Question: What I can''t understand is why the both 2 individual .cpp files compile but the solution does not build. The code that won't compile even though I follow the <URL> is
'''
// Two-Dimensional Sierpinski Gasket
// Generated using randomly selected vertices and bisection
#include "Angel.h"
#include <GL/glut.h>
#include <GL/glew.h>
#pragma comment(lib, "glew32.lib")
const int NumPoints = 5000;
//----------------------------------------------------------------------------
void
init( void )
{
vec2 points[NumPoints];
// Specifiy the vertices for a triangle
vec2 vertices[3] = {
vec2( -1.0, -1.0 ), vec2( 0.0, 1.0 ), vec2( 1.0, -1.0 )
};
// Select an arbitrary initial point inside of the triangle
points[0] = vec2( 0.25, 0.50 );
// compute and store N-1 new points
for ( int i = 1; i < NumPoints; ++i ) {
int j = rand() % 3; // pick a vertex at random
// Compute the point halfway between the selected vertex
// and the previous point
points[i] = ( points[i - 1] + vertices[j] ) / 2.0;
}
// Create a vertex array object
GLuint vao;
glGenVertexArrays( 1, &vao );
glBindVertexArray( vao );
// Create and initialize a buffer object
GLuint buffer;
glGenBuffers( 1, &buffer );
glBindBuffer( GL_ARRAY_BUFFER, buffer );
glBufferData( GL_ARRAY_BUFFER, sizeof(points), points, GL_STATIC_DRAW );
// Load shaders and use the resulting shader program
GLuint program = InitShader( "vshader21.glsl", "fshader21.glsl" );
glUseProgram( program );
// Initialize the vertex position attribute from the vertex shader
GLuint loc = glGetAttribLocation( program, "vPosition" );
glEnableVertexAttribArray( loc );
glVertexAttribPointer( loc, 2, GL_FLOAT, GL_FALSE, 0,
BUFFER_OFFSET(0) );
glClearColor( 1.0, 1.0, 1.0, 1.0 ); // white background
}
//----------------------------------------------------------------------------
void
display( void )
{
glClear( GL_COLOR_BUFFER_BIT ); // clear the window
glDrawArrays( GL_POINTS, 0, NumPoints ); // draw the points
glFlush();
}
//----------------------------------------------------------------------------
void
keyboard( unsigned char key, int x, int y )
{
switch ( key ) {
case 033:
exit( EXIT_SUCCESS );
break;
}
}
//----------------------------------------------------------------------------
int
main( int argc, char **argv )
{
glutInit(&argc, argv);
glutInitDisplayMode( GLUT_RGBA );
glutInitWindowSize( 512, 512 );
// If you are using freeglut, the next two lines will check if
// the code is truly 3.2. Otherwise, comment them out
glutInitContextVersion( 3, 1 );
glutInitContextProfile( GLUT_CORE_PROFILE );
glutCreateWindow( "Sierpinski Gasket" );
glewInit();
init();
glutDisplayFunc( display );
glutKeyboardFunc( keyboard );
glutMainLoop();
return 0;
}
'''
I get this strange error message when I try to build the <URL> from Edward Angel's OpenGL site:
'''
1>------ Build started: Project: 6E test, Configuration: Release Win32 ------
1>example1.obj : error LNK2001: unresolved external symbol __imp____glewBindBuffer
1>example1.obj : error LNK2001: unresolved external symbol __imp____glutCreateWindowWithExit@8
1>example1.obj : error LNK2001: unresolved external symbol __imp____glutInitWithExit@12
1>example1.obj : error LNK2001: unresolved external symbol __imp____glewVertexAttribPointer
1>example1.obj : error LNK2001: unresolved external symbol __imp__glewInit@0
1>example1.obj : error LNK2001: unresolved external symbol __imp____glewGenVertexArrays
1>example1.obj : error LNK2001: unresolved external symbol __imp__glutInitContextProfile@4
1>example1.obj : error LNK2001: unresolved external symbol __imp____glewUseProgram
1>example1.obj : error LNK2001: unresolved external symbol __imp__glutInitContextVersion@8
1>example1.obj : error LNK2001: unresolved external symbol __imp____glewBufferData
1>example1.obj : error LNK2001: unresolved external symbol __imp____glewBindVertexArray
1>example1.obj : error LNK2001: unresolved external symbol __imp__glutInitDisplayMode@4
1>example1.obj : error LNK2001: unresolved external symbol __imp____glewGetAttribLocation
1>example1.obj : error LNK2001: unresolved external symbol __imp____glewGenBuffers
1>example1.obj : error LNK2001: unresolved external symbol __imp__glutKeyboardFunc@4
1>example1.obj : error LNK2001: unresolved external symbol __imp__glutMainLoop@0
1>example1.obj : error LNK2001: unresolved external symbol __imp__glutInitWindowSize@8
1>example1.obj : error LNK2001: unresolved external symbol __imp__glutDisplayFunc@4
1>example1.obj : error LNK2001: unresolved external symbol __imp____glewEnableVertexAttribArray
1>InitShader.obj : error LNK2001: unresolved external symbol __imp____glewCreateShader
1>InitShader.obj : error LNK2001: unresolved external symbol __imp____glewGetShaderInfoLog
1>InitShader.obj : error LNK2001: unresolved external symbol __imp____glewLinkProgram
1>InitShader.obj : error LNK2001: unresolved external symbol __imp____glewCompileShader
1>InitShader.obj : error LNK2001: unresolved external symbol __imp____glewShaderSource
1>InitShader.obj : error LNK2001: unresolved external symbol __imp____glewGetProgramiv
1>InitShader.obj : error LNK2001: unresolved external symbol __imp____glewGetShaderiv
1>InitShader.obj : error LNK2001: unresolved external symbol __imp____glewGetProgramInfoLog
1>InitShader.obj : error LNK2001: unresolved external symbol __imp____glewCreateProgram
1>InitShader.obj : error LNK2001: unresolved external symbol __imp____glewAttachShader
1>C:\Users\student\Downloads\6E_example1_VC10\6E test\Release\6E test.exe : fatal error LNK1120: 29 unresolved externals
========== Build: 0 succeeded, 1 failed, 0 up-to-date, 0 skipped ==========
'''
It looks to me like I've tried to link in incompatible libraries, what does the above look like to you? The complete source code I try to run (with Windows 7) is
'''
// Two-Dimensional Sierpinski Gasket
// Generated using randomly selected vertices and bisection
#pragma comment(lib, "glew32.lib")
#include "Angel.h"
const int NumPoints = 5000;
//----------------------------------------------------------------------------
void
init( void )
{
vec2 points[NumPoints];
// Specifiy the vertices for a triangle
vec2 vertices[3] = {
vec2( -1.0, -1.0 ), vec2( 0.0, 1.0 ), vec2( 1.0, -1.0 )
};
// Select an arbitrary initial point inside of the triangle
points[0] = vec2( 0.25, 0.50 );
// compute and store N-1 new points
for ( int i = 1; i < NumPoints; ++i ) {
int j = rand() % 3; // pick a vertex at random
// Compute the point halfway between the selected vertex
// and the previous point
points[i] = ( points[i - 1] + vertices[j] ) / 2.0;
}
// Create a vertex array object
GLuint vao;
glGenVertexArrays( 1, &vao );
glBindVertexArray( vao );
// Create and initialize a buffer object
GLuint buffer;
glGenBuffers( 1, &buffer );
glBindBuffer( GL_ARRAY_BUFFER, buffer );
glBufferData( GL_ARRAY_BUFFER, sizeof(points), points, GL_STATIC_DRAW );
// Load shaders and use the resulting shader program
GLuint program = InitShader( "vshader21.glsl", "fshader21.glsl" );
glUseProgram( program );
// Initialize the vertex position attribute from the vertex shader
GLuint loc = glGetAttribLocation( program, "vPosition" );
glEnableVertexAttribArray( loc );
glVertexAttribPointer( loc, 2, GL_FLOAT, GL_FALSE, 0,
BUFFER_OFFSET(0) );
glClearColor( 1.0, 1.0, 1.0, 1.0 ); // white background
}
//----------------------------------------------------------------------------
void
display( void )
{
glClear( GL_COLOR_BUFFER_BIT ); // clear the window
glDrawArrays( GL_POINTS, 0, NumPoints ); // draw the points
glFlush();
}
//----------------------------------------------------------------------------
void
keyboard( unsigned char key, int x, int y )
{
switch ( key ) {
case 033:
exit( EXIT_SUCCESS );
break;
}
}
//----------------------------------------------------------------------------
int
main( int argc, char **argv )
{
glutInit(&argc, argv);
glutInitDisplayMode( GLUT_RGBA );
glutInitWindowSize( 512, 512 );
// If you are using freeglut, the next two lines will check if
// the code is truly 3.2. Otherwise, comment them out
glutInitContextVersion( 3, 1 );
glutInitContextProfile( GLUT_CORE_PROFILE );
glutCreateWindow( "Sierpinski Gasket" );
glewInit();
init();
glutDisplayFunc( display );
glutKeyboardFunc( keyboard );
glutMainLoop();
return 0;
}
#pragma comment(lib, "glew32.lib")
#include "Angel.h"
namespace Angel {
// Create a NULL-terminated string by reading the provided file
static char*
readShaderSource(const char* shaderFile)
{
FILE* fp = fopen(shaderFile, "r");
if ( fp == NULL ) { return NULL; }
fseek(fp, 0L, SEEK_END);
long size = ftell(fp);
fseek(fp, 0L, SEEK_SET);
char* buf = new char[size + 1];
fread(buf, 1, size, fp);
buf[size] = '\0';
fclose(fp);
return buf;
}
// Create a GLSL program object from vertex and fragment shader files
GLuint
InitShader(const char* vShaderFile, const char* fShaderFile)
{
struct Shader {
const char* filename;
GLenum type;
GLchar* source;
} shaders[2] = {
{ vShaderFile, GL_VERTEX_SHADER, NULL },
{ fShaderFile, GL_FRAGMENT_SHADER, NULL }
};
GLuint program = glCreateProgram();
for ( int i = 0; i < 2; ++i ) {
Shader& s = shaders[i];
s.source = readShaderSource( s.filename );
if ( shaders[i].source == NULL ) {
std::cerr << "Failed to read " << s.filename << std::endl;
exit( EXIT_FAILURE );
}
GLuint shader = glCreateShader( s.type );
glShaderSource( shader, 1, (const GLchar**) &s.source, NULL );
glCompileShader( shader );
GLint compiled;
glGetShaderiv( shader, GL_COMPILE_STATUS, &compiled );
if ( !compiled ) {
std::cerr << s.filename << " failed to compile:" << std::endl;
GLint logSize;
glGetShaderiv( shader, GL_INFO_LOG_LENGTH, &logSize );
char* logMsg = new char[logSize];
glGetShaderInfoLog( shader, logSize, NULL, logMsg );
std::cerr << logMsg << std::endl;
delete [] logMsg;
exit( EXIT_FAILURE );
}
delete [] s.source;
glAttachShader( program, shader );
}
/* link and error check */
glLinkProgram(program);
GLint linked;
glGetProgramiv( program, GL_LINK_STATUS, &linked );
if ( !linked ) {
std::cerr << "Shader program failed to link" << std::endl;
GLint logSize;
glGetProgramiv( program, GL_INFO_LOG_LENGTH, &logSize);
char* logMsg = new char[logSize];
glGetProgramInfoLog( program, logSize, NULL, logMsg );
std::cerr << logMsg << std::endl;
delete [] logMsg;
exit( EXIT_FAILURE );
}
/* use program object */
glUseProgram(program);
return program;
}
} // Close namespace Angel block
'''
## Update
I changed the code to begin like below and it's still not building and I still get the build error.
'''
#pragma comment(lib, "glew32.lib")
#define GLEW_STATIC 1
#include "Angel.h"
#include <GL\glew.h>
'''
## Update 150529
I can build the freeglut GLUT examples so GLUT appears correctly installed with VC, but then when I doubleclick one of the example builds it says that freeglut.dll is not installed on my system. I still get the same compilation error when trying to build Angel's example. Why? What am I doing wrong? What should I do?

'''
1>------ Build started: Project: 6E test, Configuration: Release Win32 ------
1> example1.cpp
1>c:\users\student\downloads\6e_example1_vc10\6e test\code\Angel.h(65): warning C4305: 'initializing' : truncation from 'double' to 'const GLfloat'
1>c:\users\student\downloads\6e_example1_vc10\6e test\code\mat.h(698): warning C4244: '=' : conversion from 'double' to 'GLfloat', possible loss of data
1>c:\users\student\downloads\6e_example1_vc10\6e test\code\mat.h(699): warning C4244: '=' : conversion from 'double' to 'GLfloat', possible loss of data
1>c:\users\student\downloads\6e_example1_vc10\6e test\code\mat.h(700): warning C4244: '=' : conversion from 'double' to 'GLfloat', possible loss of data
1>c:\users\student\downloads\6e_example1_vc10\6e test\code\mat.h(721): warning C4244: '=' : conversion from 'double' to 'GLfloat', possible loss of data
1>c:\users\student\downloads\6e_example1_vc10\6e test\code\mat.h(723): warning C4244: '=' : conversion from 'double' to 'GLfloat', possible loss of data
1>c:\users\student\downloads\6e_example1_vc10\6e test\code\mat.h(726): warning C4244: '=' : conversion from 'double' to 'GLfloat', possible loss of data
1>c:\users\student\downloads\6e_example1_vc10\6e test\code\mat.h(742): warning C4244: '=' : conversion from 'double' to 'GLfloat', possible loss of data
1> InitShader.cpp
1>c:\users\student\downloads\6e_example1_vc10\6e test\code\Angel.h(65): warning C4305: 'initializing' : truncation from 'double' to 'const GLfloat'
1>c:\users\student\downloads\6e_example1_vc10\6e test\code\mat.h(698): warning C4244: '=' : conversion from 'double' to 'GLfloat', possible loss of data
1>c:\users\student\downloads\6e_example1_vc10\6e test\code\mat.h(699): warning C4244: '=' : conversion from 'double' to 'GLfloat', possible loss of data
1>c:\users\student\downloads\6e_example1_vc10\6e test\code\mat.h(700): warning C4244: '=' : conversion from 'double' to 'GLfloat', possible loss of data
1>c:\users\student\downloads\6e_example1_vc10\6e test\code\mat.h(721): warning C4244: '=' : conversion from 'double' to 'GLfloat', possible loss of data
1>c:\users\student\downloads\6e_example1_vc10\6e test\code\mat.h(723): warning C4244: '=' : conversion from 'double' to 'GLfloat', possible loss of data
1>c:\users\student\downloads\6e_example1_vc10\6e test\code\mat.h(726): warning C4244: '=' : conversion from 'double' to 'GLfloat', possible loss of data
1>c:\users\student\downloads\6e_example1_vc10\6e test\code\mat.h(742): warning C4244: '=' : conversion from 'double' to 'GLfloat', possible loss of data
1>..\CODE\InitShader.cpp(13): warning C4996: 'fopen': This function or variable may be unsafe. Consider using fopen_s instead. To disable deprecation, use _CRT_SECURE_NO_WARNINGS. See online help for details.
1> C:\Program Files (x86)\Microsoft Visual Studio 11.0\VC\include\stdio.h(218) : see declaration of 'fopen'
1>example1.obj : error LNK2001: unresolved external symbol __imp____glewBindBuffer
1>example1.obj : error LNK2001: unresolved external symbol __imp____glewVertexAttribPointer
1>example1.obj : error LNK2001: unresolved external symbol __imp__glewInit@0
1>example1.obj : error LNK2001: unresolved external symbol __imp____glewGenVertexArrays
1>example1.obj : error LNK2001: unresolved external symbol __imp____glewUseProgram
1>example1.obj : error LNK2001: unresolved external symbol __imp____glewBufferData
1>example1.obj : error LNK2001: unresolved external symbol __imp____glewBindVertexArray
1>example1.obj : error LNK2001: unresolved external symbol __imp____glewGetAttribLocation
1>example1.obj : error LNK2001: unresolved external symbol __imp____glewGenBuffers
1>example1.obj : error LNK2001: unresolved external symbol __imp____glewEnableVertexAttribArray
1>InitShader.obj : error LNK2001: unresolved external symbol __imp____glewCreateShader
1>InitShader.obj : error LNK2001: unresolved external symbol __imp____glewGetShaderInfoLog
1>InitShader.obj : error LNK2001: unresolved external symbol __imp____glewLinkProgram
1>InitShader.obj : error LNK2001: unresolved external symbol __imp____glewCompileShader
1>InitShader.obj : error LNK2001: unresolved external symbol __imp____glewShaderSource
1>InitShader.obj : error LNK2001: unresolved external symbol __imp____glewGetProgramiv
1>InitShader.obj : error LNK2001: unresolved external symbol __imp____glewGetShaderiv
1>InitShader.obj : error LNK2001: unresolved external symbol __imp____glewGetProgramInfoLog
1>InitShader.obj : error LNK2001: unresolved external symbol __imp____glewCreateProgram
1>InitShader.obj : error LNK2001: unresolved external symbol __imp____glewAttachShader
1>C:\Users\student\Downloads\6E_example1_VC10\6E test\Release\6E test.exe : fatal error LNK1120: 20 unresolved externals
========== Build: 0 succeeded, 1 failed, 0 up-to-date, 0 skipped ==========
'''
## Update
I tried asking about this again and it still won't work:
<URL>
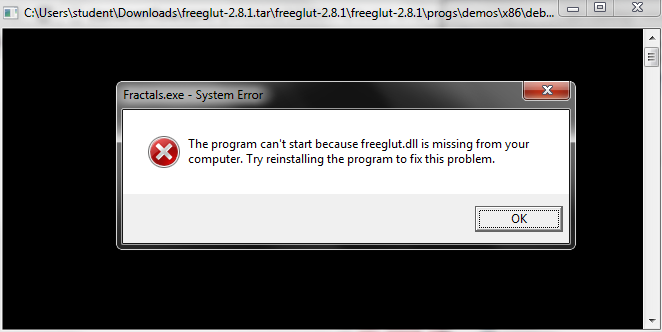
Answer: You're missing GLEW (<URL>. You can link this in with the following pragma somewhere in your source code:
'''
#pragma comment(lib, "glew32.lib")
'''
Or you can modify the linker flags in the project settings. This assumes that you have the GLEW library installed. On my system, I installed it at the following path:
'''
C:\Program Files (x86)/Microsoft Visual Studio 10.0/VC/lib/glew32.lib
'''
The path may be different on your system, and there are other ways of linking with GLEW if you don't want to install it.